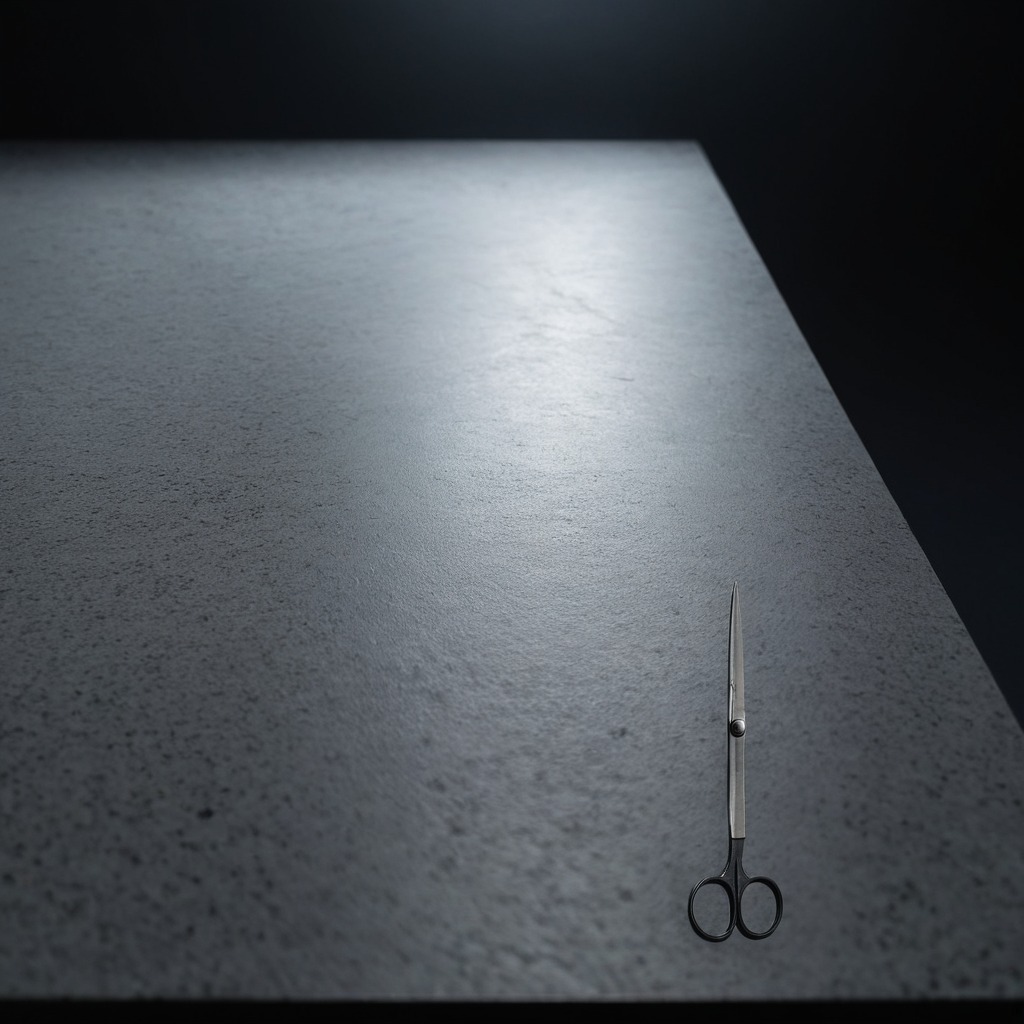
A scissor is lying on a clean granite table inside a workshop at night.